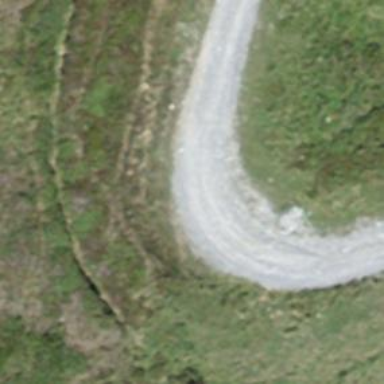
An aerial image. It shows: Gravel track with grade 2 quality.